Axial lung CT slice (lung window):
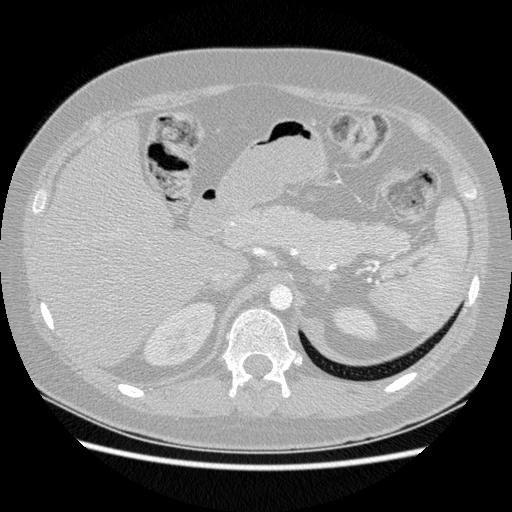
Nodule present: no